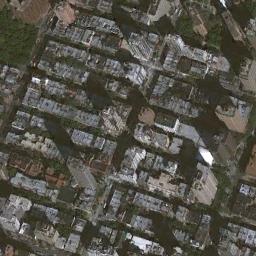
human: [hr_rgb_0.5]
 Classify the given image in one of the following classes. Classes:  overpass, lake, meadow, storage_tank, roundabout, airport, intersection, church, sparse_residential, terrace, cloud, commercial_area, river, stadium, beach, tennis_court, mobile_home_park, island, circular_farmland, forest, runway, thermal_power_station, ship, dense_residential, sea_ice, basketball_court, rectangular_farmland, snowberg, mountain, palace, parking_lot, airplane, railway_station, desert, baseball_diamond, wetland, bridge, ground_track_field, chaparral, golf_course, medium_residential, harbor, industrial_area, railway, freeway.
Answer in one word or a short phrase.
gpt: commercial_area